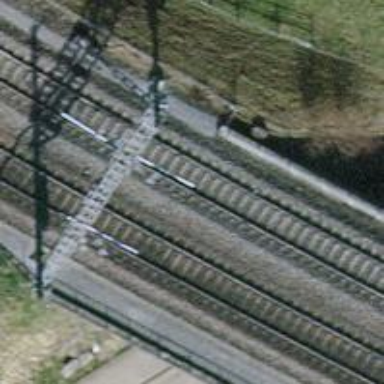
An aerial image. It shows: Railway bridge with electrified contact line. There is one track on the bridge.